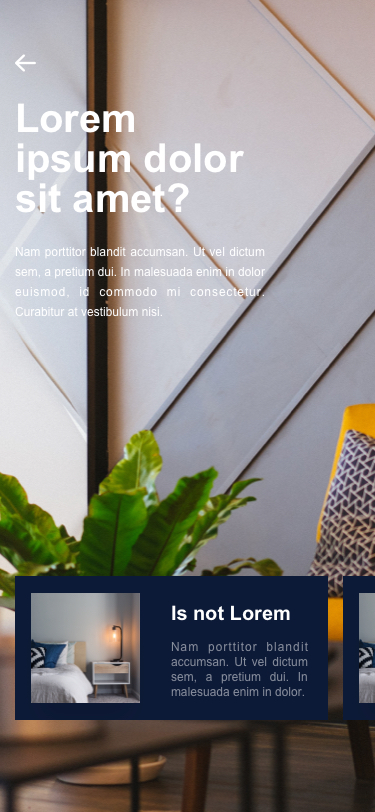
Text in this UI design:
Lorem ipsum dolor sit amet?
Nam porttitor blandit accumsan. Ut vel dictum sem, a pretium dui. In malesuada enim in dolor.
Is not Lorem
Nam porttitor blandit accumsan. Ut vel dictum sem, a pretium dui. In malesuada enim in dolor euismod, id commodo mi consectetur. Curabitur at vestibulum nisi.